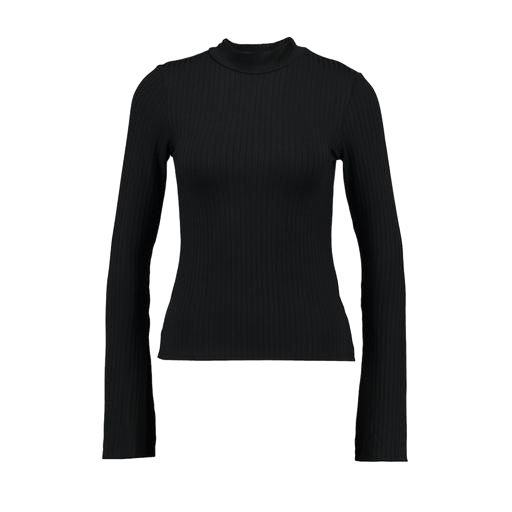
high-neck ribbed-jersey t-shirt, vero moda black high neck blouse, high-neck top, white background